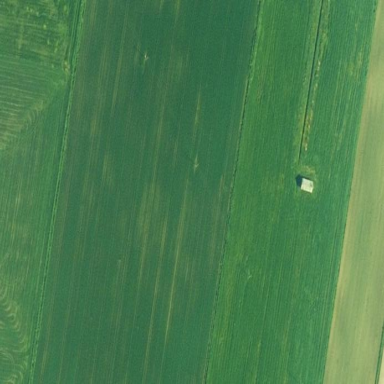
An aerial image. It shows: View of farmland.